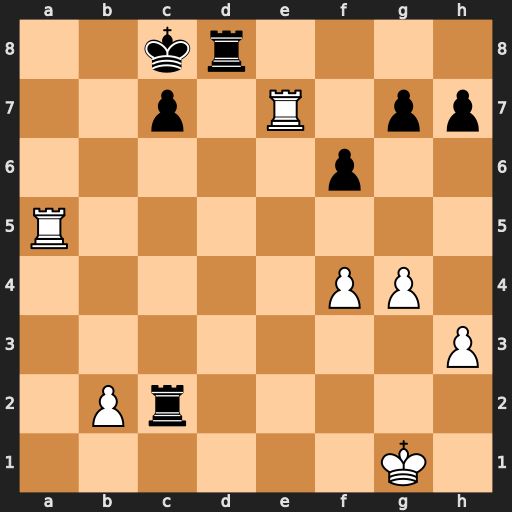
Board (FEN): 2kr4/2p1R1pp/5p2/R7/5PP1/7P/1Pr5/6K1
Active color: w
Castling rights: -
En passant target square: -
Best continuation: Ra8+ Kb7 Rxd8